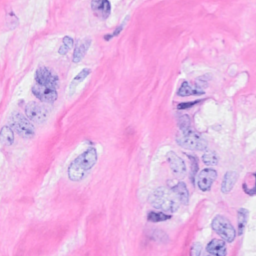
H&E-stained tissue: Breast